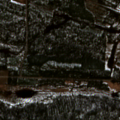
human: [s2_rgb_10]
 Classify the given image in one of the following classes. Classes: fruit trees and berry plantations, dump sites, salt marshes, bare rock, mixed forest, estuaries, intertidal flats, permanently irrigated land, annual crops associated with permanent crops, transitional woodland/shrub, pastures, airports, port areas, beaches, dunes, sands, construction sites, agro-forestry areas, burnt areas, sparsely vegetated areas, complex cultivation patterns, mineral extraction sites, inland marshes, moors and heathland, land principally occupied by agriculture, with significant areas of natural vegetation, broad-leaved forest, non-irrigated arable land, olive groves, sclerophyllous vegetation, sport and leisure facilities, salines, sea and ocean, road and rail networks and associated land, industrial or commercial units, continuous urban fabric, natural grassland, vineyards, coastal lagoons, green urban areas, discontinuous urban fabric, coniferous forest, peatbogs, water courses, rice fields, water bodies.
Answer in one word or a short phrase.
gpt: land principally occupied by agriculture, with significant areas of natural vegetation, coniferous forest, mixed forest